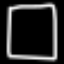
Label: square